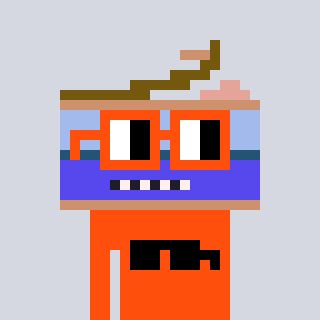
a pixel art character with square orange glasses, a canned ham-shaped head and a orange-colored body on a cool background